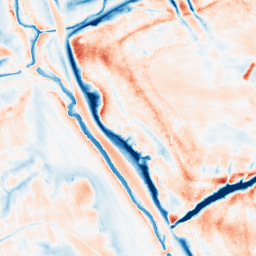
Category: edge_preserving
Decomposition family: guided
Decomposition parameters: radius: 8
eps: 1
Upsampling method: quartic
Upsampling parameters: scale: 4
Upsampling scale: 4